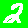
Digit: 2